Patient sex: F
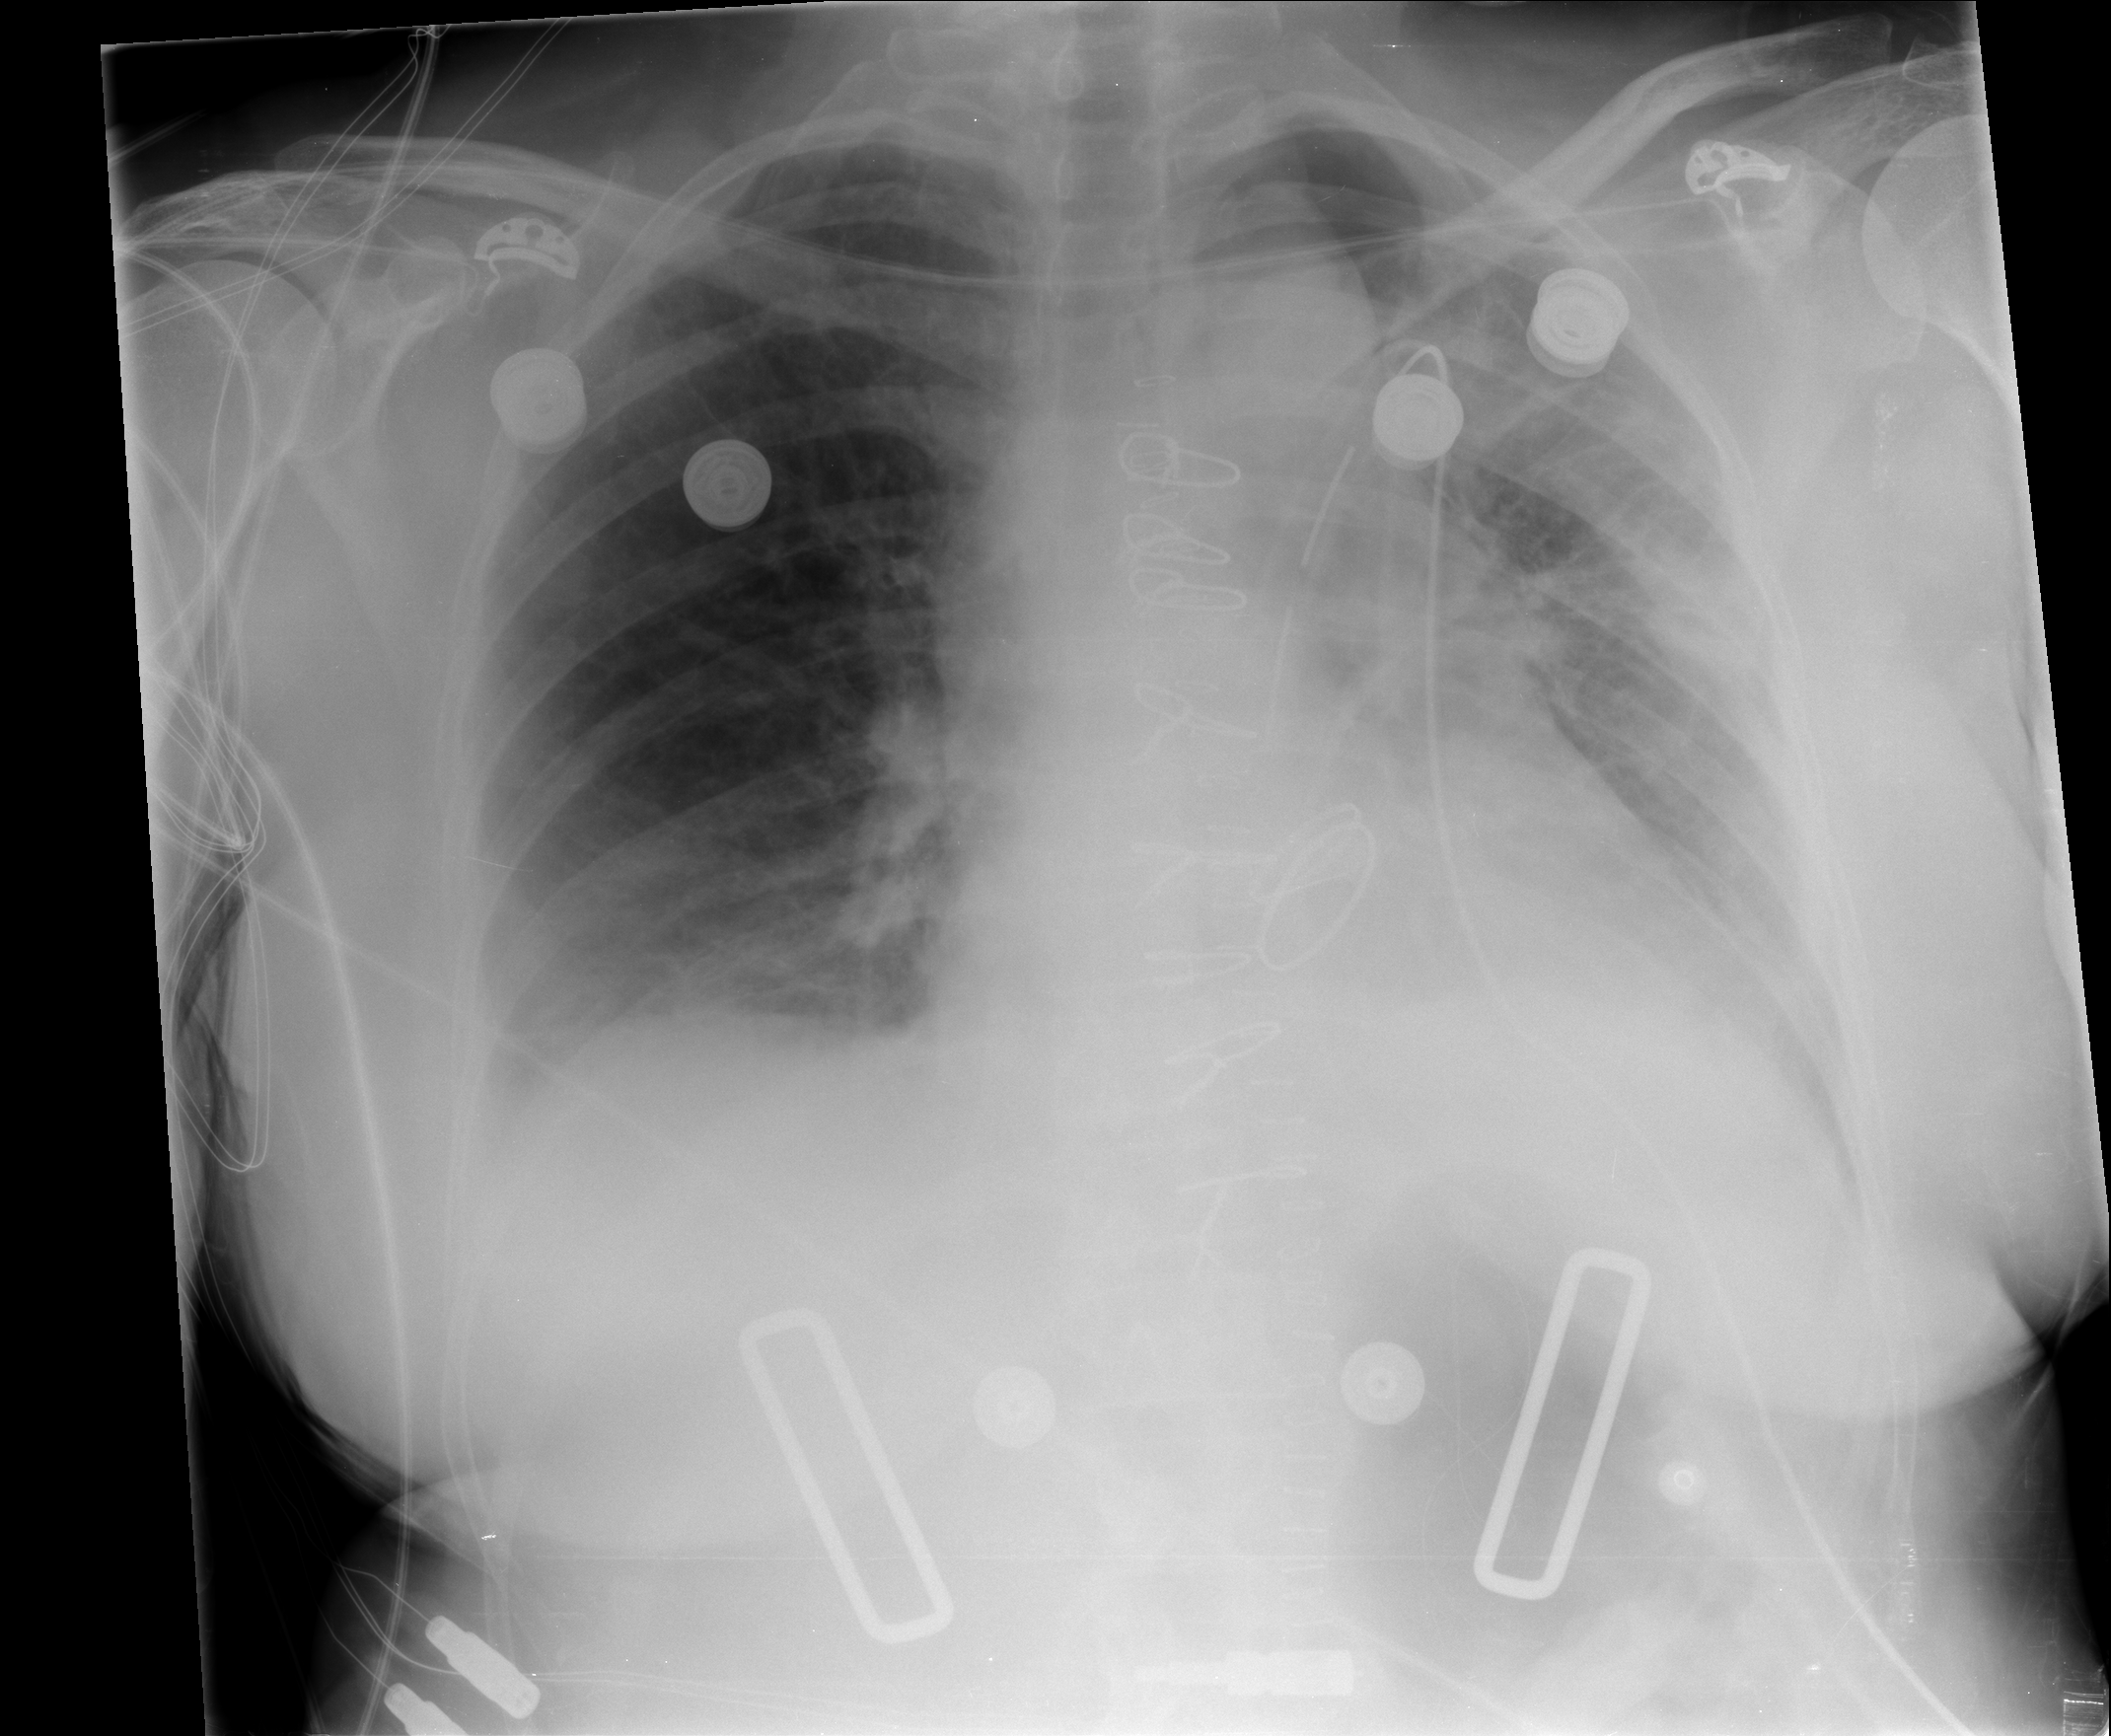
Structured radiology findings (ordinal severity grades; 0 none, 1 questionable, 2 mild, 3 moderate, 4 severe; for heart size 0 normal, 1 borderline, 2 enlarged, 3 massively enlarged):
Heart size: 2
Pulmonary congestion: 1
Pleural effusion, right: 2
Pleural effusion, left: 2
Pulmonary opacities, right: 0
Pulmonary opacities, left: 2
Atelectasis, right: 2
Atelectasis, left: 2